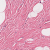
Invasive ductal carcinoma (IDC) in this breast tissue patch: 0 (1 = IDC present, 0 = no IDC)